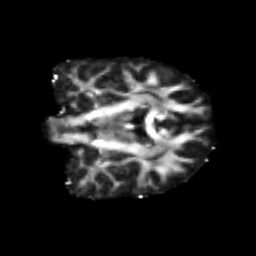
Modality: FA
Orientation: coronal
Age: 24
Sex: male
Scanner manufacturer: siemens
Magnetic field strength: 3 T
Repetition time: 2.3 s
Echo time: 0.085 s